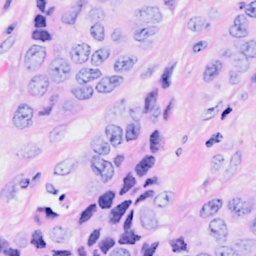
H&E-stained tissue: Breast